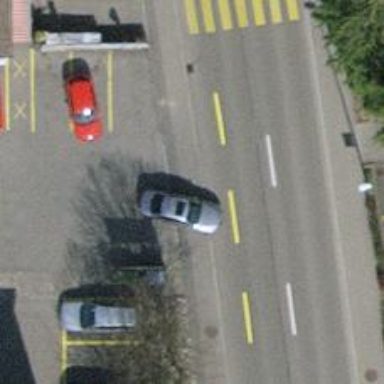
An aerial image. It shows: Sidewalk.